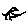
Label: bird